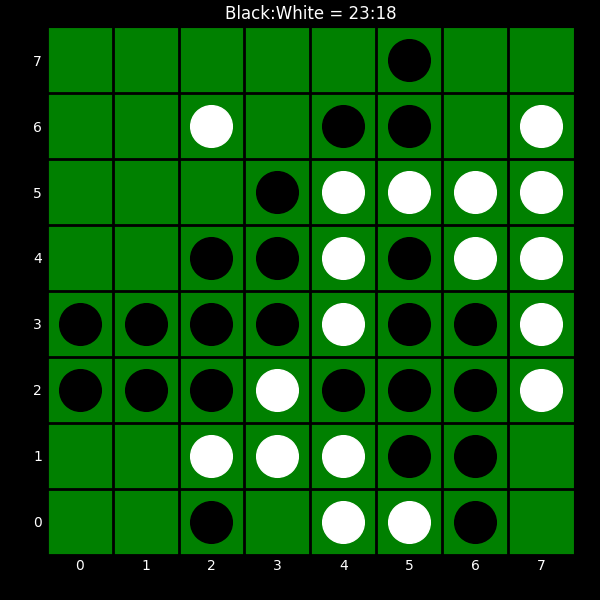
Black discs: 23
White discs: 18